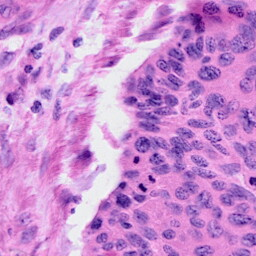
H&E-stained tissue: Cervix